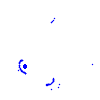
Particle: pion